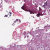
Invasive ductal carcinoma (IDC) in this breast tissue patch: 0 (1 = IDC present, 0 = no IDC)